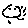
Label: sun